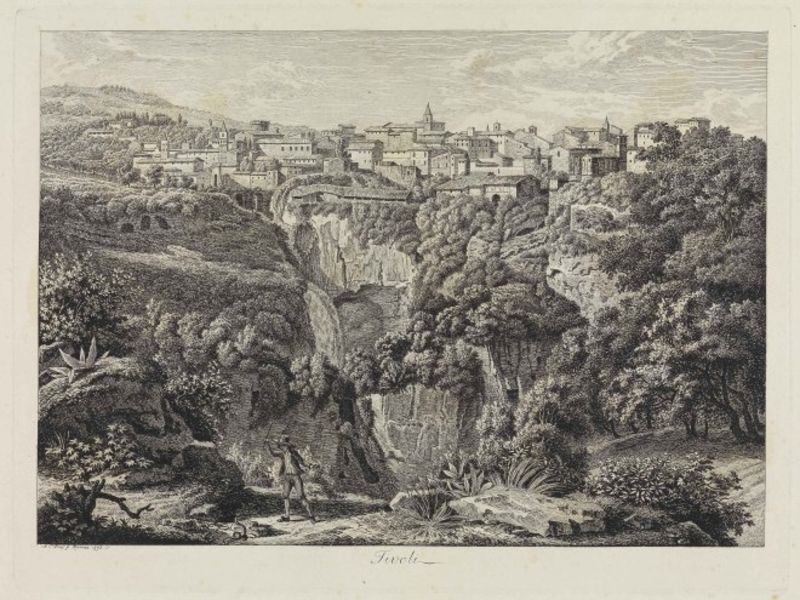
Titel: Tivoli: Blick auf die Stadt mit Vestatempel und Wasserfall
Künstler: Albert Christoph Dies
Standort: Karlsruhe
Institution: Staatliche Kunsthalle Karlsruhe
Schlagwörter: baum, berg, blätter, felsen, himmel, laub, mann, wasser, weiß, wolken, bäume, fluss, grün, kirchturm, landschaft, stadt, fenster, grau, hintergrund, hut, rücken, schwarz, skizze, zeichnung, ausblick, dach, gebäude, gras, haus, weg, wolke, mensch, stein, steine, ast, felder, ferne, häuser, hügel, natur, stamm, brücke, busch, büsche, einsam, gebüsch, kirche, sonne, sträucher, wiesen, pflanzen, höhle, tal, wald, wasserfall, stock, turm, schrift, bogen, italien, ort, perspektive, süden, abhang, berge, bergig, fels, gebirge, hang, verlassen, dorf, dächer, giebel, mauer, grafik, graphik, schlucht, romantik, farn, allein, ortschaft, panorama, stadtansicht, burg, türme, palast, torbogen, dom, bub, kohle, festung, wälder, schlicht, druck, schwarz weiss, schluchten, radierung, stich, text, beschriftung, höhlen, jagd, jäger, wanderer, mittelalter, gemeinde, felse, grotte, siedlung, agave, aloe, plateau, gestrüpp, kupferstich, verloren, graustufen, bube, brücken, suche, italie, farne, ansichtskarte, häsuer, andschaft, tivoli, schlcuht, agarve, wirwar, spanie, grafik#, #himmel, eindrucksvoll, olivenhaine, multiple, wädler, alovera, kupferstich vedute, stadtansicht in landschaft, schwzweiss